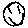
Label: smiley face